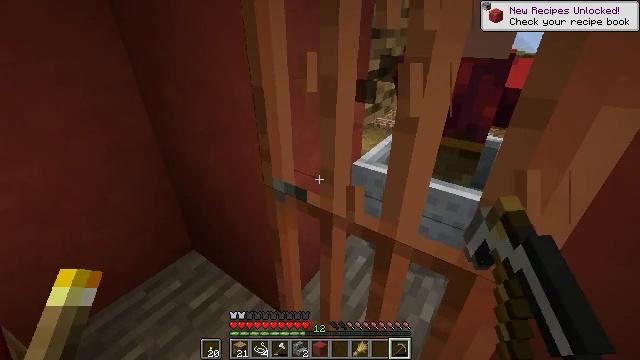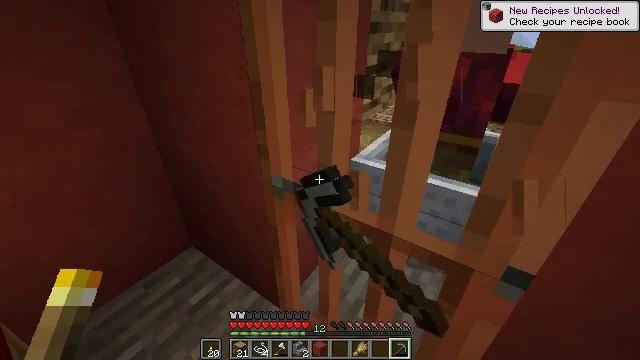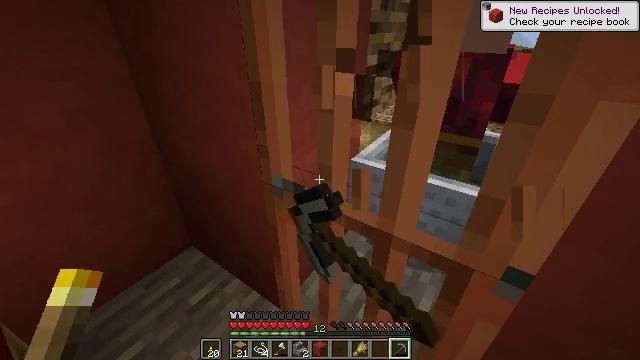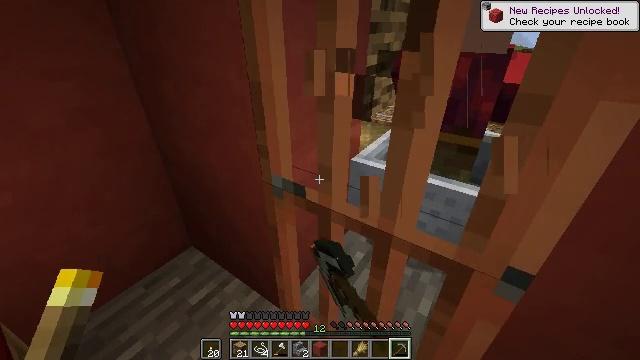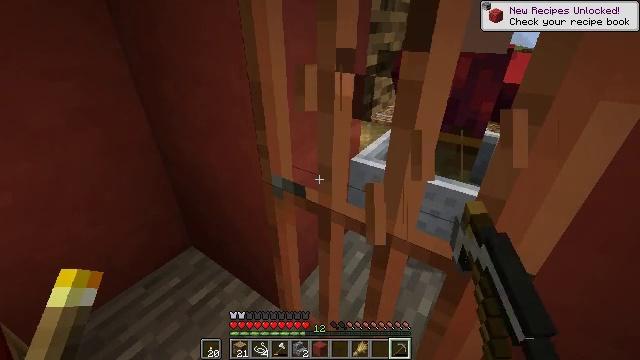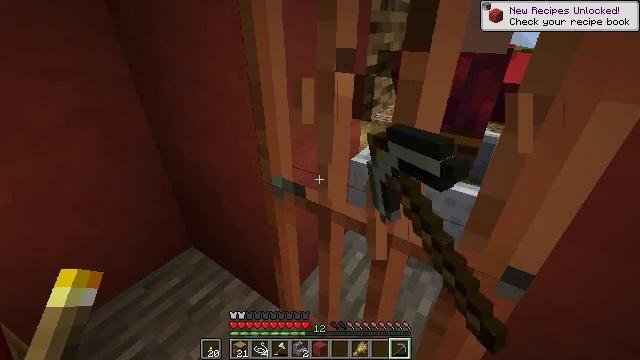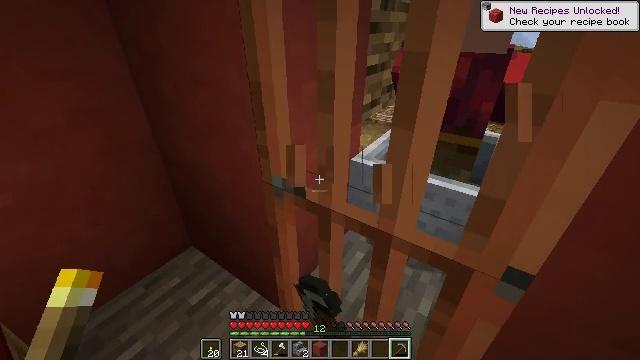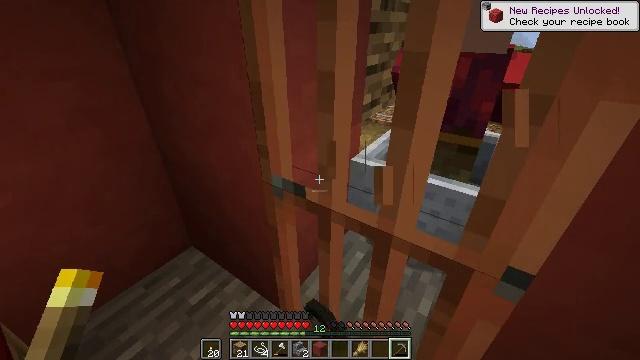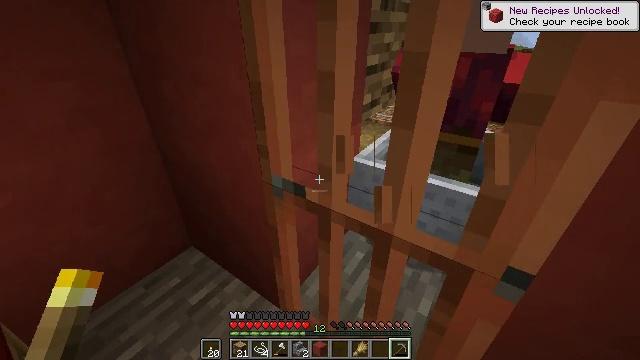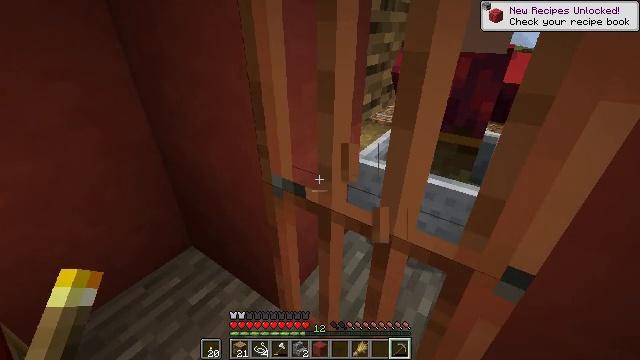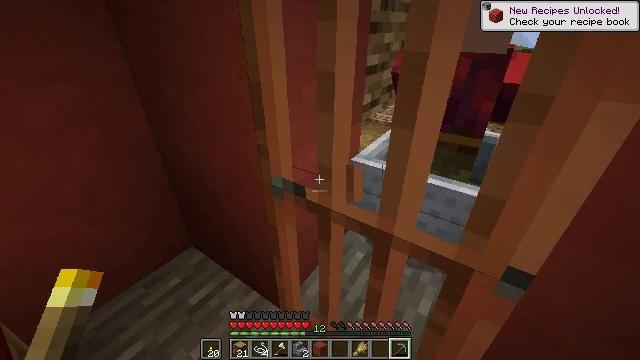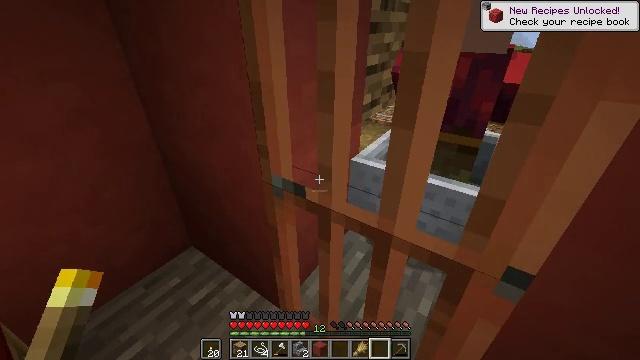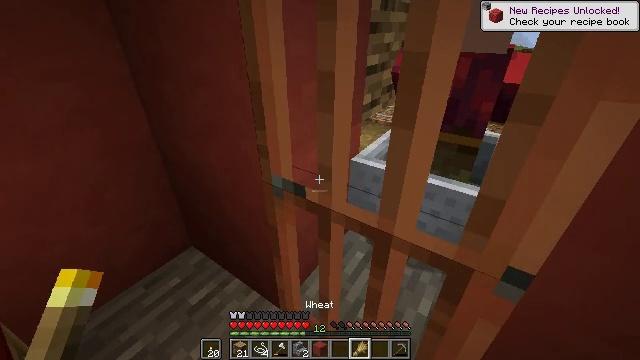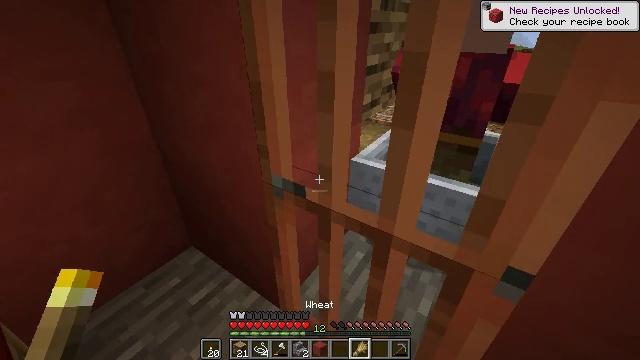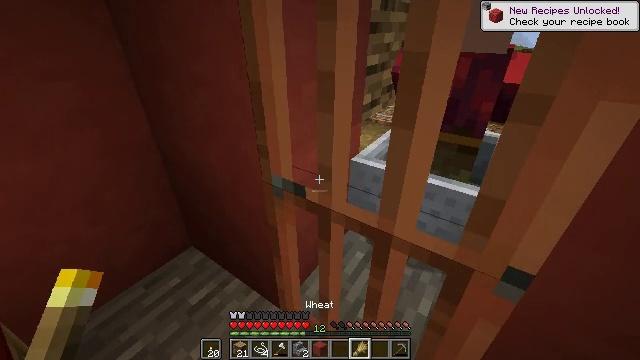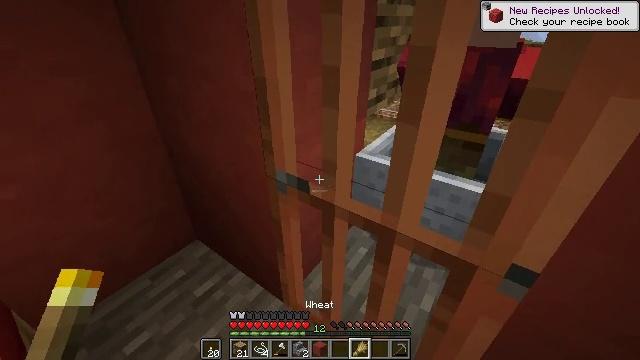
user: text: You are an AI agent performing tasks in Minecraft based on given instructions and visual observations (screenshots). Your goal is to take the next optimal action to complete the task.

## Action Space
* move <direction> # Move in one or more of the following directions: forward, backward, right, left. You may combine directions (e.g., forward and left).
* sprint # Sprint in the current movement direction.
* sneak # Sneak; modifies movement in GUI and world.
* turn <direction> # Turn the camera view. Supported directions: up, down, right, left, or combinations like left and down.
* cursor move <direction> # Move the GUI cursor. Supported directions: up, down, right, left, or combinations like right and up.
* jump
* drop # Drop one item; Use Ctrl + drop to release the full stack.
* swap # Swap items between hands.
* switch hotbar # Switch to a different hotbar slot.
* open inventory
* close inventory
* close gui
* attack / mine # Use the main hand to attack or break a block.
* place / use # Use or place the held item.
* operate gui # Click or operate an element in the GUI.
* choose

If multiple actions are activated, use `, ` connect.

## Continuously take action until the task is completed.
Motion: motion action
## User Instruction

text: Gather the acacia door from a structure.
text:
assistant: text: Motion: attack / mine
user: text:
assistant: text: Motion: attack / mine
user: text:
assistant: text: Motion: attack / mine
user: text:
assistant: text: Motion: attack / mine
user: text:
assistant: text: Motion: attack / mine
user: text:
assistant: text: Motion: no_op
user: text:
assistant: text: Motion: no_op
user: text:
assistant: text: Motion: no_op
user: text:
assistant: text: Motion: no_op
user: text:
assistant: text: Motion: no_op
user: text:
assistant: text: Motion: no_op
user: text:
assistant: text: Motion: no_op
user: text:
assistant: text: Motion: no_op
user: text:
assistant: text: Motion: no_op
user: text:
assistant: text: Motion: turn left and down
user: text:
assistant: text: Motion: turn left and down
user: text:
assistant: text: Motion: turn down
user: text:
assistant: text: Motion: no_op
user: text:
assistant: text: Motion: no_op
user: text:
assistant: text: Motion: no_op
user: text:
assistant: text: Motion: no_op
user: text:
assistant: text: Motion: no_op
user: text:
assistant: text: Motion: no_op
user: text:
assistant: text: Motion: no_op
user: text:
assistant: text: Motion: no_op
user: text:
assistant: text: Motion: no_op
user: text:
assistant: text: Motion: no_op
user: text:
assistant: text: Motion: no_op
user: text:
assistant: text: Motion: no_op
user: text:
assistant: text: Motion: no_op